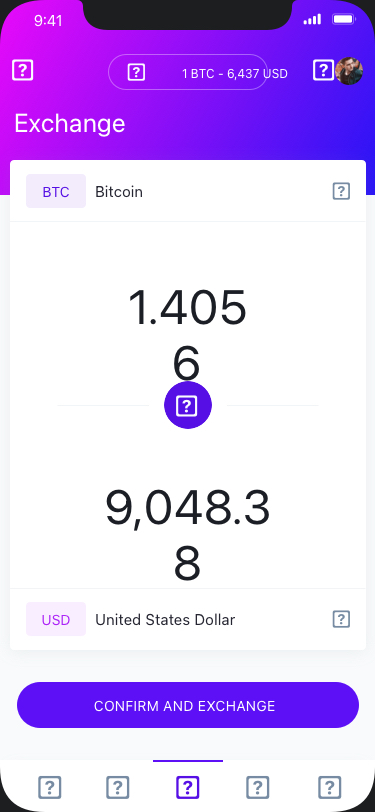
Text in this UI design:


Bitcoin

United States Dollar

1.4056
9,048.38